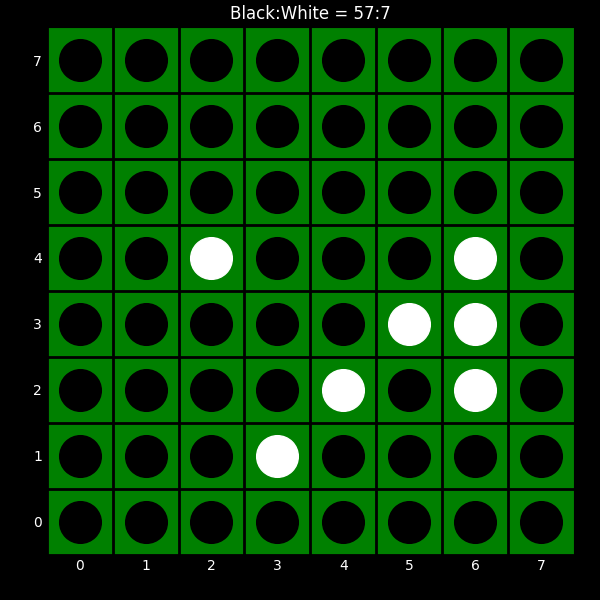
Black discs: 57
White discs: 7